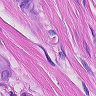
Metastatic tissue present: yes